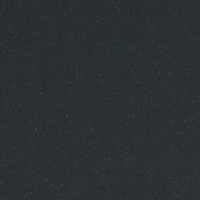
EUNIS habitat code: 14
Species observed at this site:
Milvus milvus